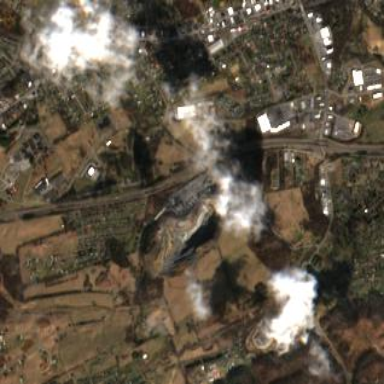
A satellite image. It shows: Quarry that is man-made.